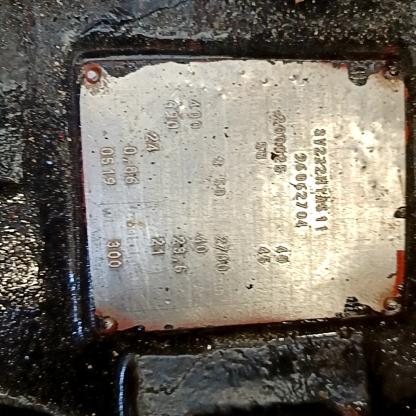
Klasa: tabliczka-znamionowa